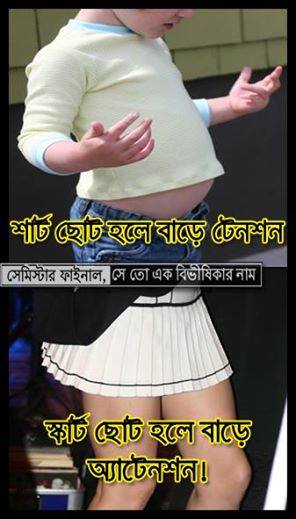
Caption: শার্ট ছোট বাড়ে টেনশন স্কার্ট ছোট হলে বাড়ে অ্যাটেনশন!
Label: non-hate